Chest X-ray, PA view. Patient: 63 years old, sex M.
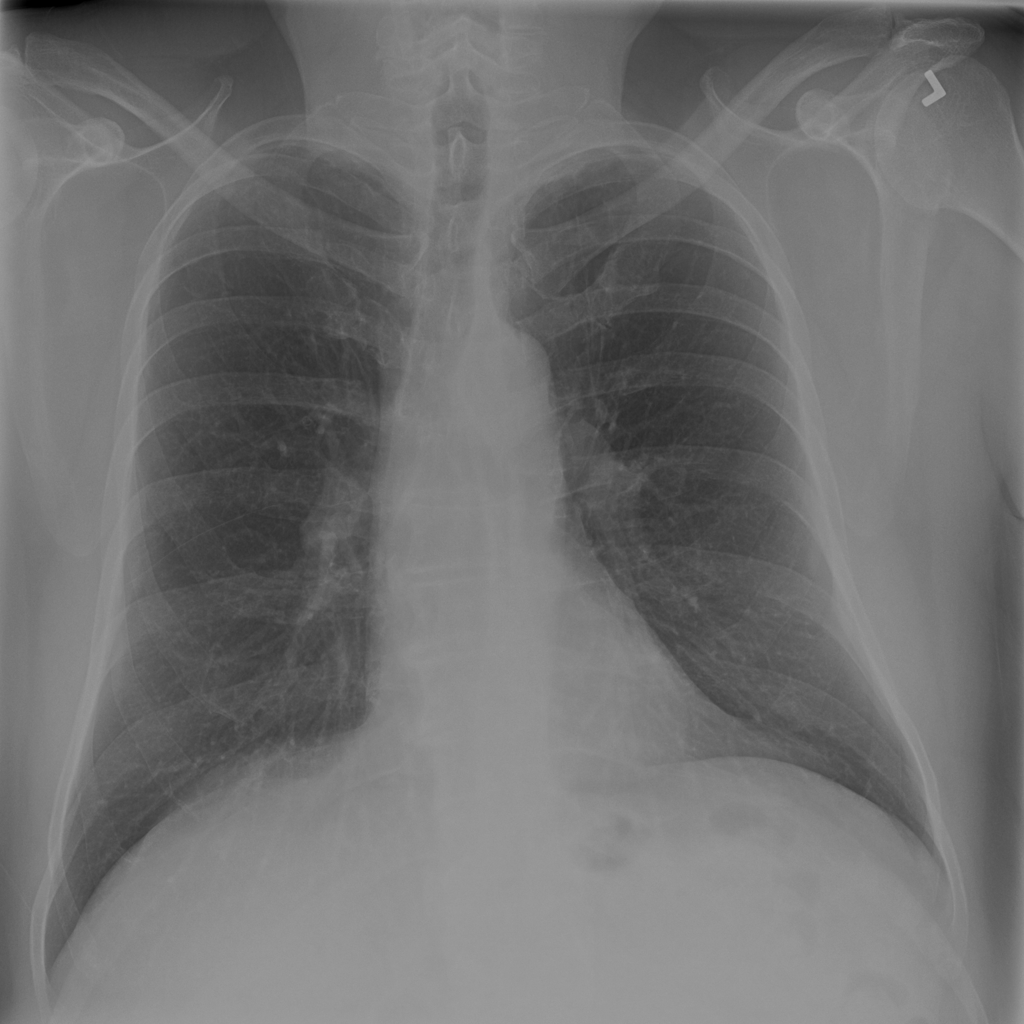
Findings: Pleural_Thickening